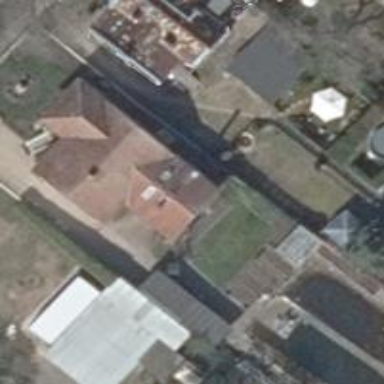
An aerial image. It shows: View of roof with edges.